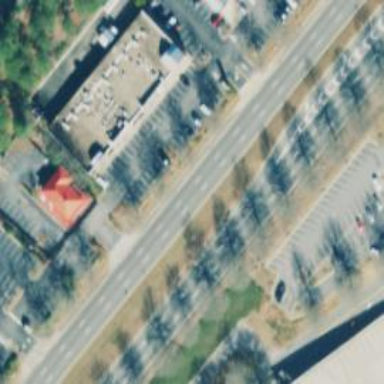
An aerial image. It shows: Retail building.